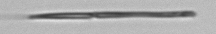
Label: fiber